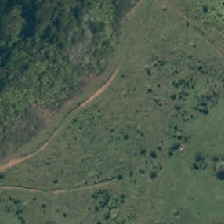
Land cover: manuka_kanuka